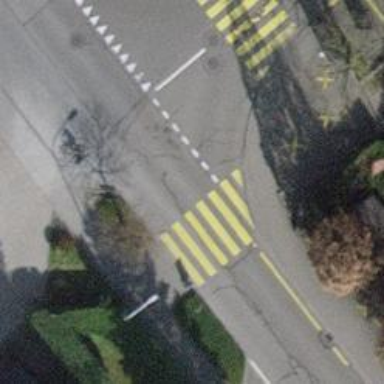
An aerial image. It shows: Uncontrolled road crossing with markings.